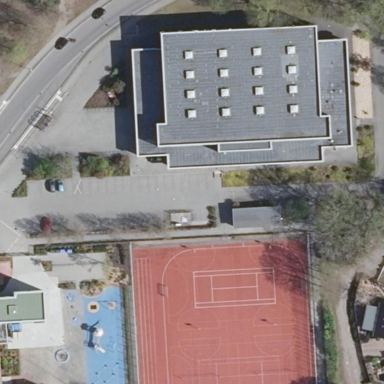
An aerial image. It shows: Sports center on leisure land.